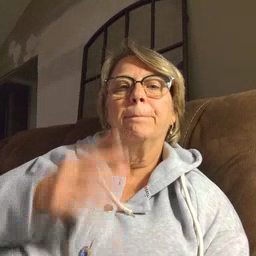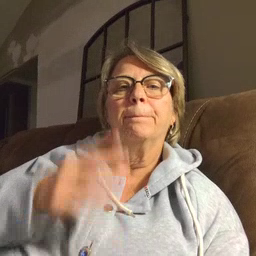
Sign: nap